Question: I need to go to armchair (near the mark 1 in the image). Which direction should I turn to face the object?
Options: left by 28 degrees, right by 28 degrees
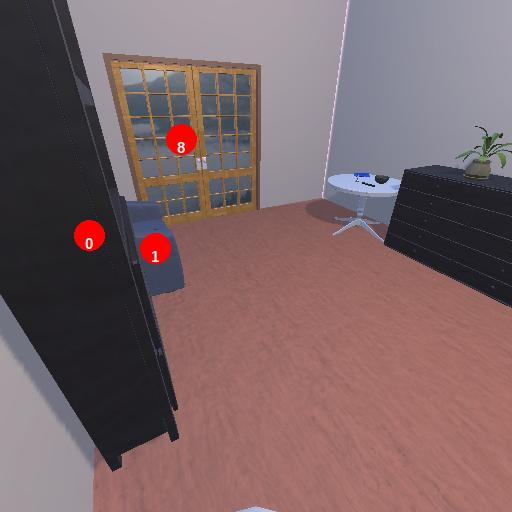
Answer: left by 28 degrees